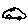
Label: car